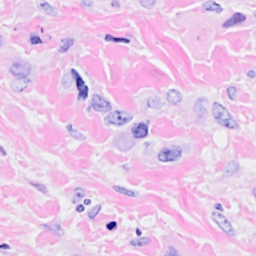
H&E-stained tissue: Breast